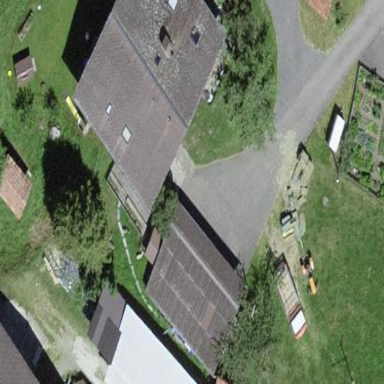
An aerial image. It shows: View of roof of building.